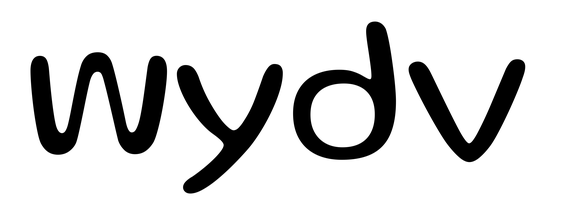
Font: Gluten_Light